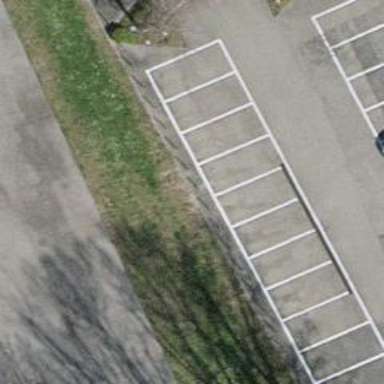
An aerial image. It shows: Bollard.